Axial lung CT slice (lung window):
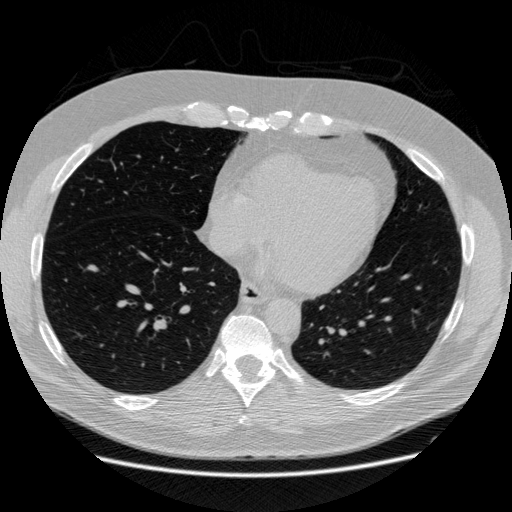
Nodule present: no